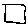
Label: square